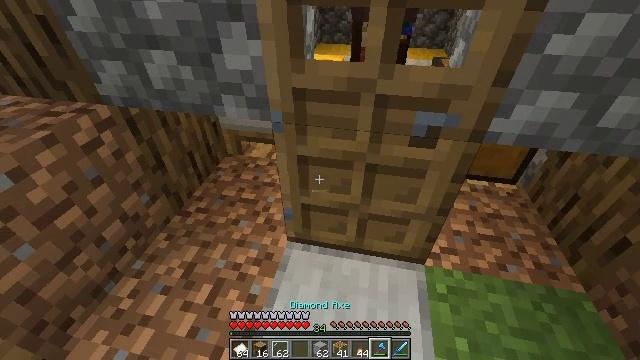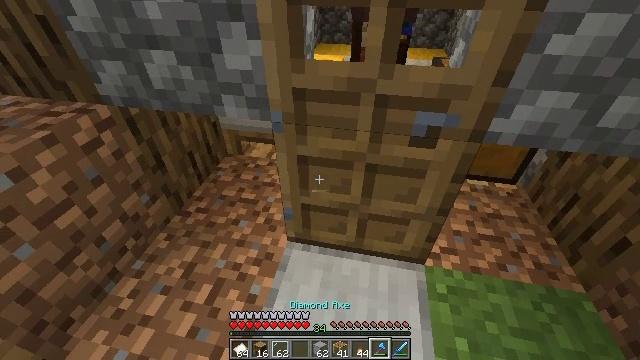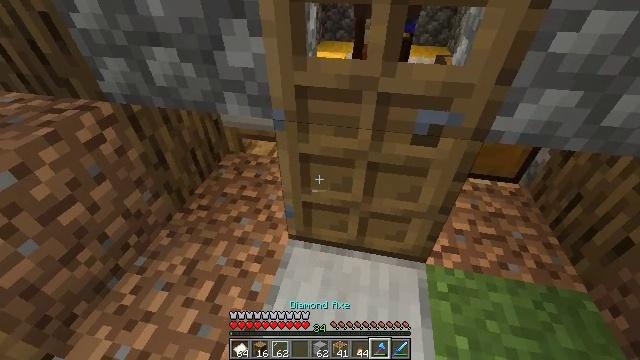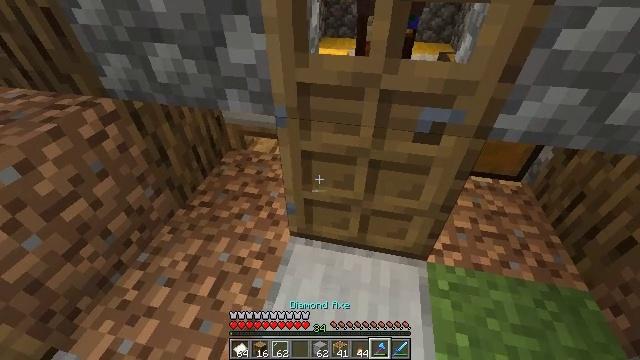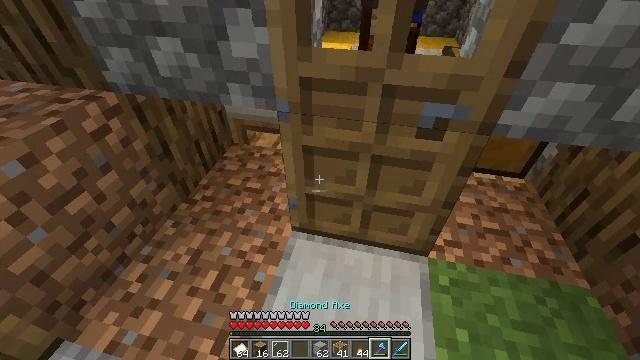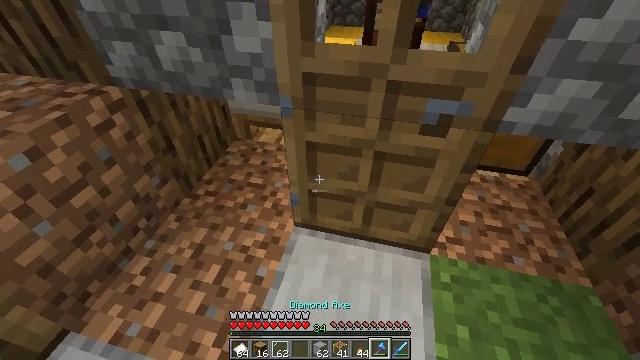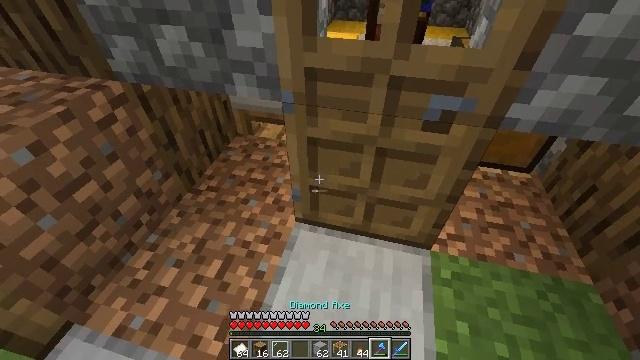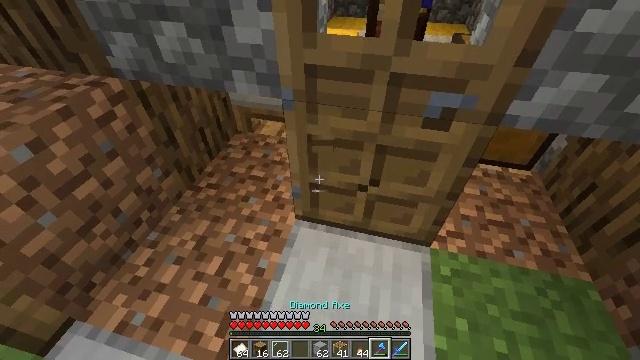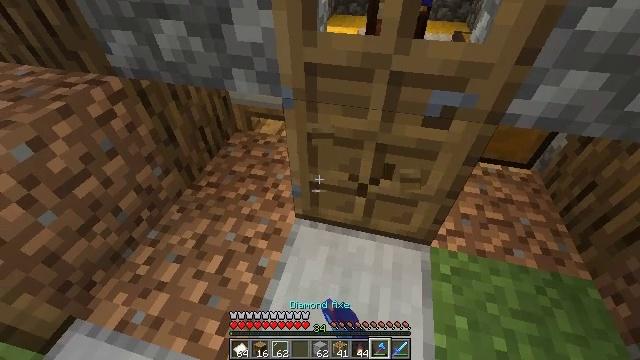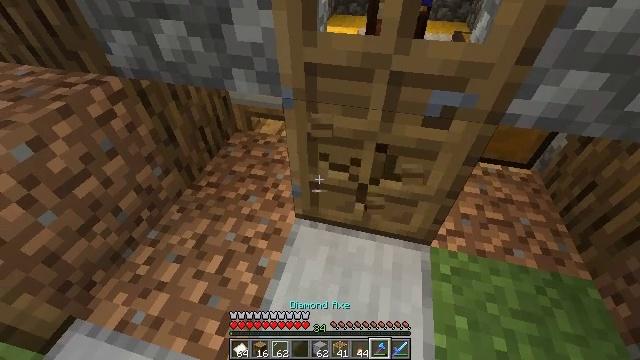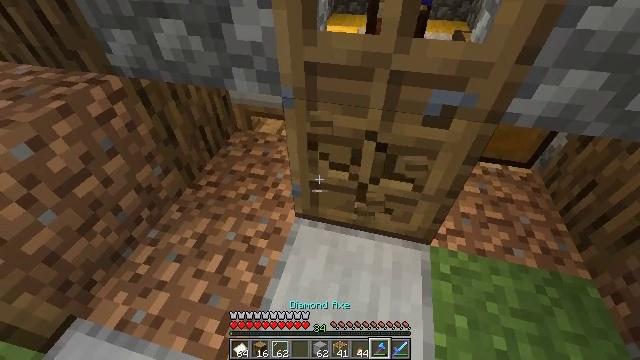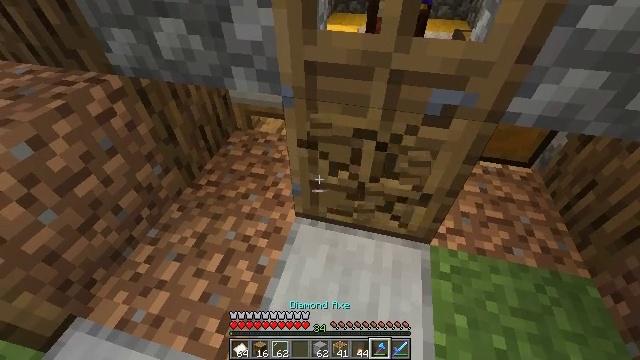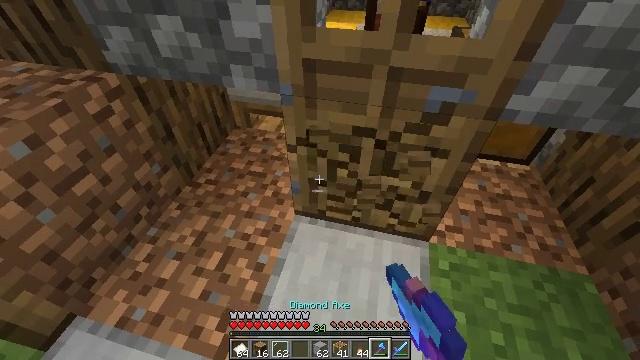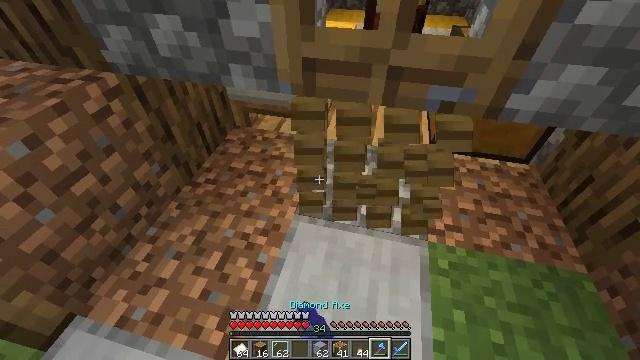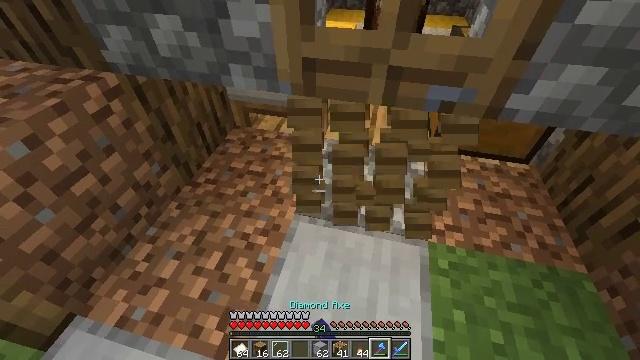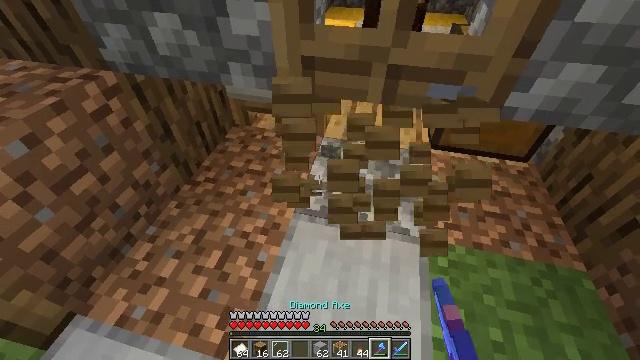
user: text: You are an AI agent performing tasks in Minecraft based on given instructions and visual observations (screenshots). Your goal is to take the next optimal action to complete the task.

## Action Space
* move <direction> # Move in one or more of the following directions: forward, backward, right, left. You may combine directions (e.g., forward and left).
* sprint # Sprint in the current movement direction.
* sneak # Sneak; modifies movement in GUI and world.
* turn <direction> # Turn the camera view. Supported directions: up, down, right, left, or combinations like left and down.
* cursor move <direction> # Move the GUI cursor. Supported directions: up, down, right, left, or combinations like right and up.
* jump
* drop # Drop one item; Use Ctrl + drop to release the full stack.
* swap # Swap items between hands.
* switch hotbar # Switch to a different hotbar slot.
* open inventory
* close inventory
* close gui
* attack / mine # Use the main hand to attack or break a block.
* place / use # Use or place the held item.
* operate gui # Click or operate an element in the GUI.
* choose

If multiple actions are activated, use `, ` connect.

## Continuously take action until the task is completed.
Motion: motion action
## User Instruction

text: Collect the oak door by breaking it.
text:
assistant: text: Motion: no_op
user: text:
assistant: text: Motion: no_op
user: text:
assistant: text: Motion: no_op
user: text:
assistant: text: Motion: turn down
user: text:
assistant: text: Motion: no_op
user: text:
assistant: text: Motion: no_op
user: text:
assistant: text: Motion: attack / mine
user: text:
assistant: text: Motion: attack / mine
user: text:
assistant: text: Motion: attack / mine
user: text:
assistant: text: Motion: attack / mine
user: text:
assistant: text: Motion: attack / mine
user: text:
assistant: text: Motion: attack / mine
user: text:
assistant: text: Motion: attack / mine
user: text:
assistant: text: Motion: attack / mine
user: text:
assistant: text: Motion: attack / mine
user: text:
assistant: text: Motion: attack / mine
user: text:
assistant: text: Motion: attack / mine
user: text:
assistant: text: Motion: attack / mine